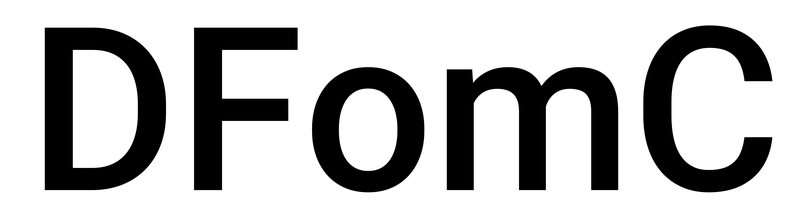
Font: Roboto_Medium